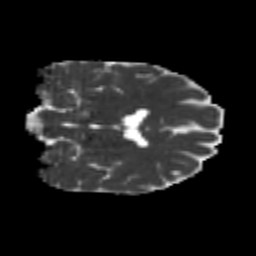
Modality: MD
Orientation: coronal
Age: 26
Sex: male
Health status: healthy
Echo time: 0.074 s